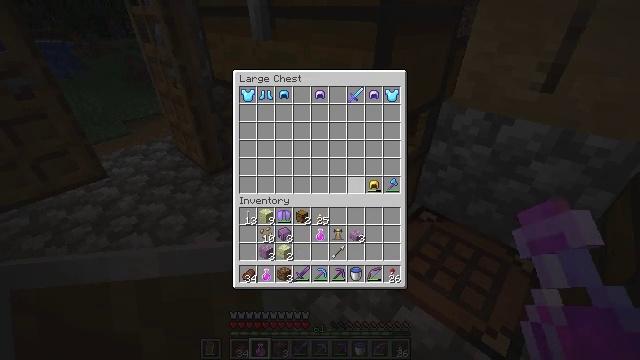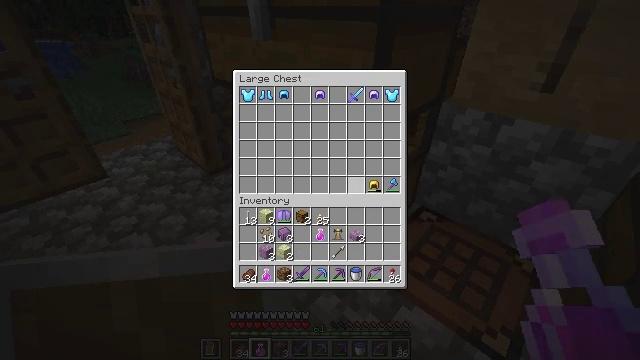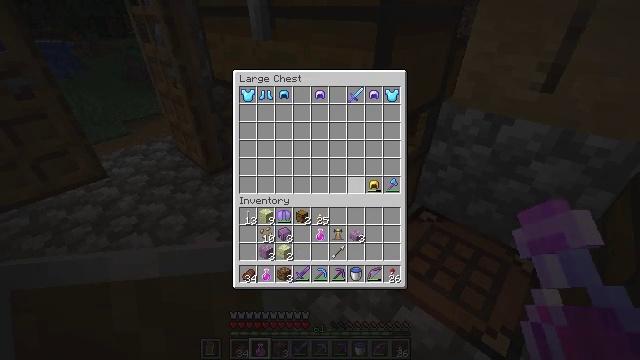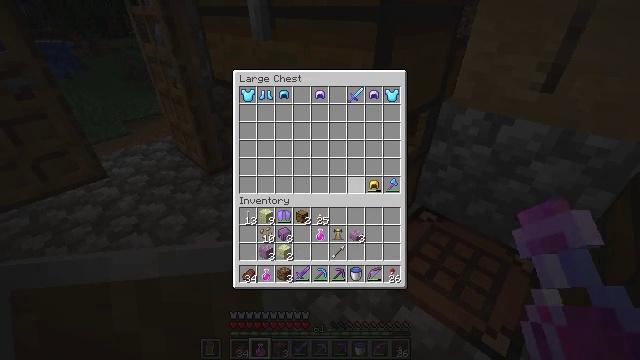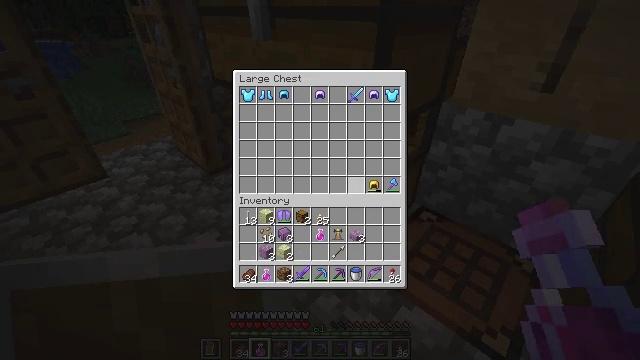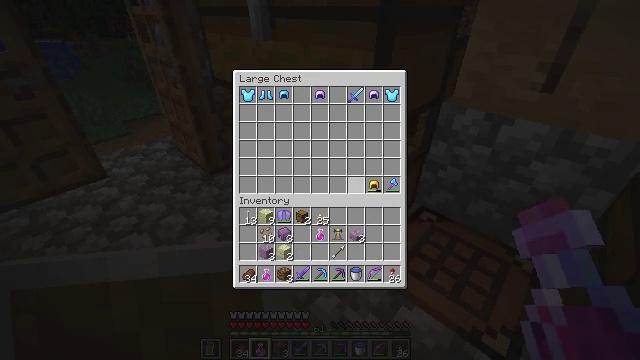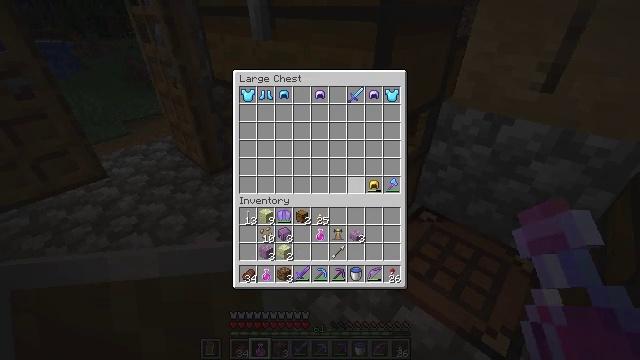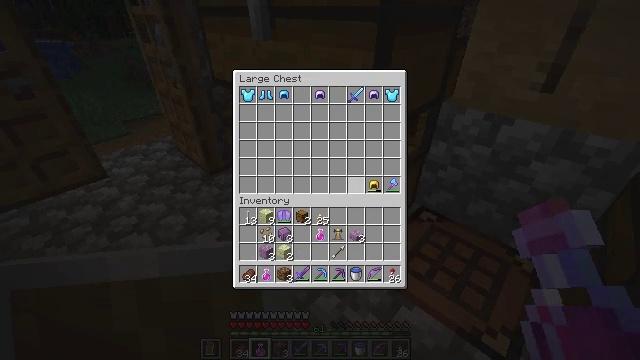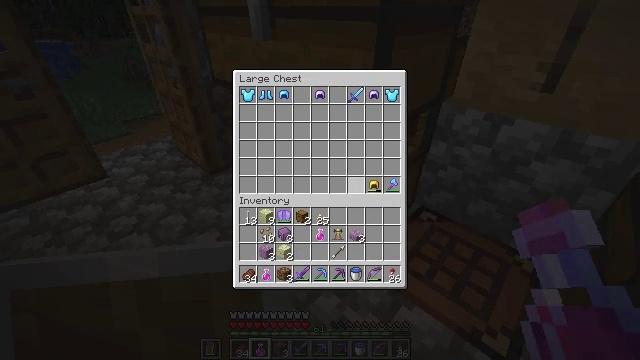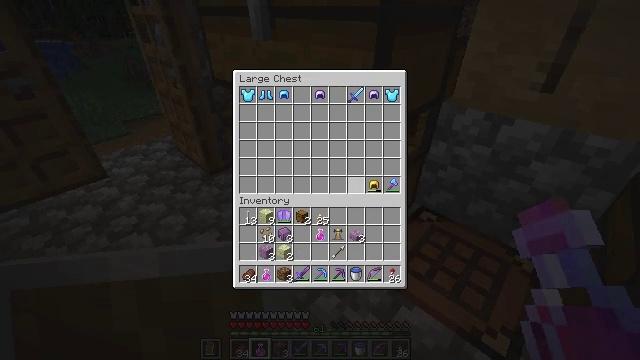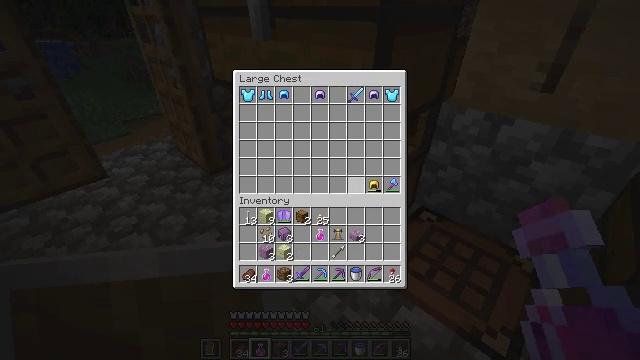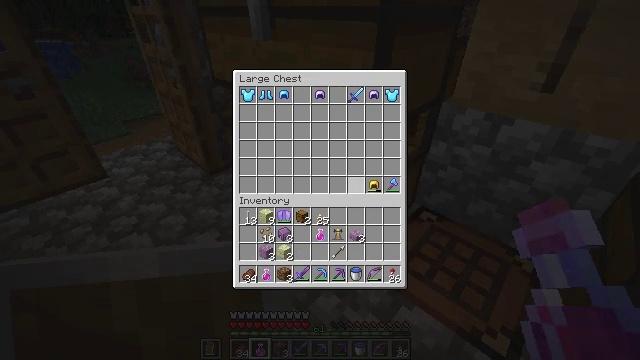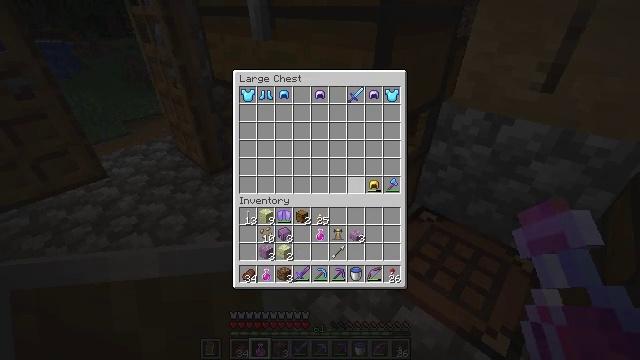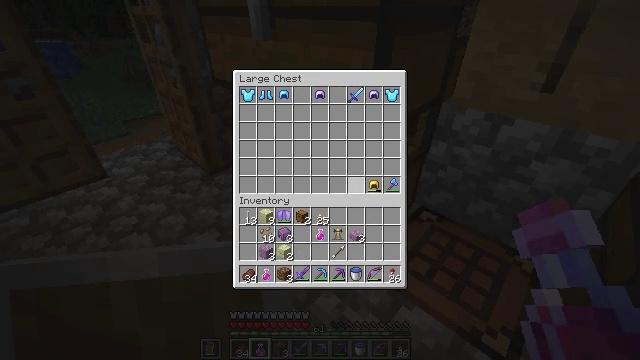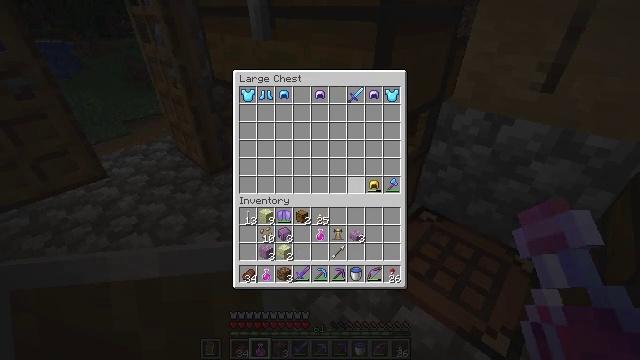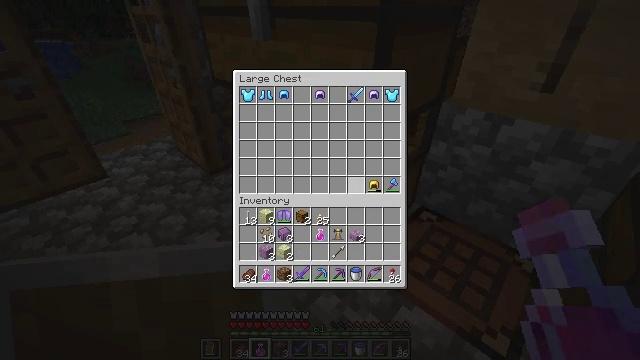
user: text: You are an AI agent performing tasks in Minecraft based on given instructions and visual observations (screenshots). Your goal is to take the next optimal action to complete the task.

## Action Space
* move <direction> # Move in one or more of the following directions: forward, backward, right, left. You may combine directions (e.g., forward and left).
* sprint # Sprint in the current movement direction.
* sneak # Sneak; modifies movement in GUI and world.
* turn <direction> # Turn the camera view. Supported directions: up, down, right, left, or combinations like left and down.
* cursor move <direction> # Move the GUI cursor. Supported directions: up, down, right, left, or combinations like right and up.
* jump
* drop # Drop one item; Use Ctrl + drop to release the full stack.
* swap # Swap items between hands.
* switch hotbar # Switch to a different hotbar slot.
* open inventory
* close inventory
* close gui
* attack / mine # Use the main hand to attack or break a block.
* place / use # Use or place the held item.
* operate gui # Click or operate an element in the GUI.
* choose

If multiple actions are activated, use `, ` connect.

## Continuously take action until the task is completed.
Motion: motion action
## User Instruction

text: Retrieve the shulker box into the inventory.
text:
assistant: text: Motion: no_op
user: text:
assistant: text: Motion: no_op
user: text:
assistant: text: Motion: no_op
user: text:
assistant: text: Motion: no_op
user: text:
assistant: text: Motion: no_op
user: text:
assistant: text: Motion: no_op
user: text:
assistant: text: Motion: no_op
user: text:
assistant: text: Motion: no_op
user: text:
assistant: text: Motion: no_op
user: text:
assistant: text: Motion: no_op
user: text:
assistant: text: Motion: no_op
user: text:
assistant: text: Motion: no_op
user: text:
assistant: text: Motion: no_op
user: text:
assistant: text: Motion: no_op
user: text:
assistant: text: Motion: no_op
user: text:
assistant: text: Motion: no_op
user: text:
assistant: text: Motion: no_op
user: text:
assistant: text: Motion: turn down
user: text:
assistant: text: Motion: no_op
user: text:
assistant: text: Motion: close inventory
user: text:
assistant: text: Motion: close inventory
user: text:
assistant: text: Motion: turn right
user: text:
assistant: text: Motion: turn right
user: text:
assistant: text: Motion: turn right
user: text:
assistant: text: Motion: turn right
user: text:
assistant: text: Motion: turn right
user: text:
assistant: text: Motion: turn right
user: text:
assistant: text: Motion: turn right
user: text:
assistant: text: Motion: use / place
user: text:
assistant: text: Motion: use / place